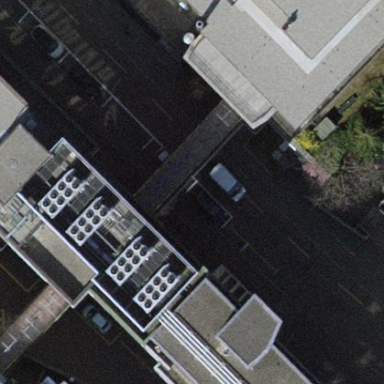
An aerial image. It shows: Building with round-shaped roof.